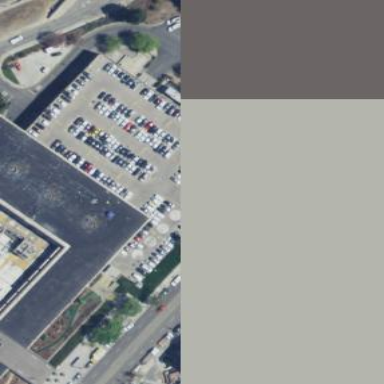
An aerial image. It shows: Parking garage.